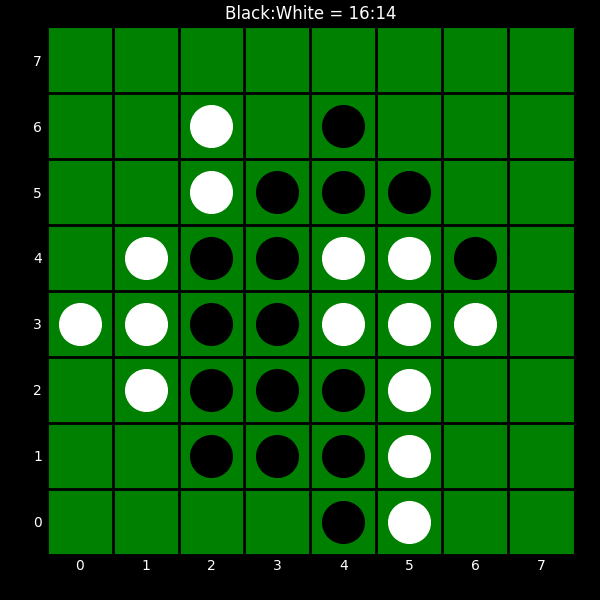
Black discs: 16
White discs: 14